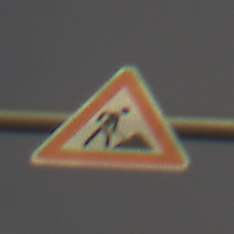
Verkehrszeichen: Arbeitsstelle
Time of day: SunriseSunset
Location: Outdoor (Nature)
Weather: PartlyCloudy
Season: NotSpecified
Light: Natural